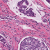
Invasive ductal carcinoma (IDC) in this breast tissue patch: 0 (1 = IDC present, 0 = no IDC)